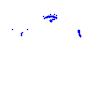
Particle: kaon